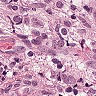
Metastatic tissue present: yes